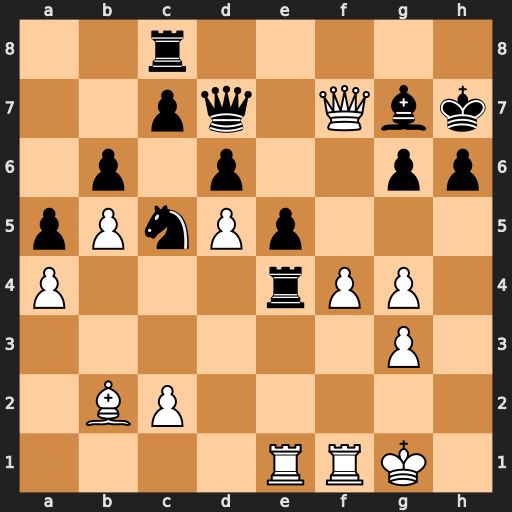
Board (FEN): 2r5/2pq1Qbk/1p1p2pp/pPnPp3/P3rPP1/6P1/1BP5/4RRK1
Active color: w
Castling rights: -
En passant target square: -
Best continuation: Qxd7 Nxd7 Rxe4